Question: Working on this app and laying out my data via 'fragment_main.xml'.
I am currently trying to position my 'display_pollen_type' right after 'display_today_pollen' which is the percentage value you see. As you can tell, I have placed them in a cascading order, in this chronological display order 'display_today_pollen', 'display_pollen_type', and 'display_today_date'.
'''
<TextView
android:id="@+id/display_today_pollen"
android:layout_width="wrap_content"
android:layout_height="wrap_content"
android:layout_centerHorizontal="true"
android:layout_centerVertical="true"
android:textAppearance="?android:attr/textAppearanceLarge"
android:textSize="80sp"/>
<TextView
android:id="@+id/display_pollen_type"
android:layout_width="wrap_content"
android:layout_height="wrap_content"
android:layout_centerHorizontal="true"
android:text="@string/enter_area_code"
android:layout_below="@+id/display_today_pollen"
android:layout_marginBottom="-20dp"
android:textSize="15sp"/>
<TextView
android:id="@+id/display_today_date"
android:layout_width="wrap_content"
android:layout_height="wrap_content"
android:layout_centerHorizontal="true"
android:layout_centerVertical="true"
android:layout_alignBottom="@+id/display_pollen_type"/>
'''
I tried padding 'display_pollen_type' with a 'marginBottom', but I believe it conflicts with 'android:layout_centerVertical="true"'. Removing that did not solve the issue.

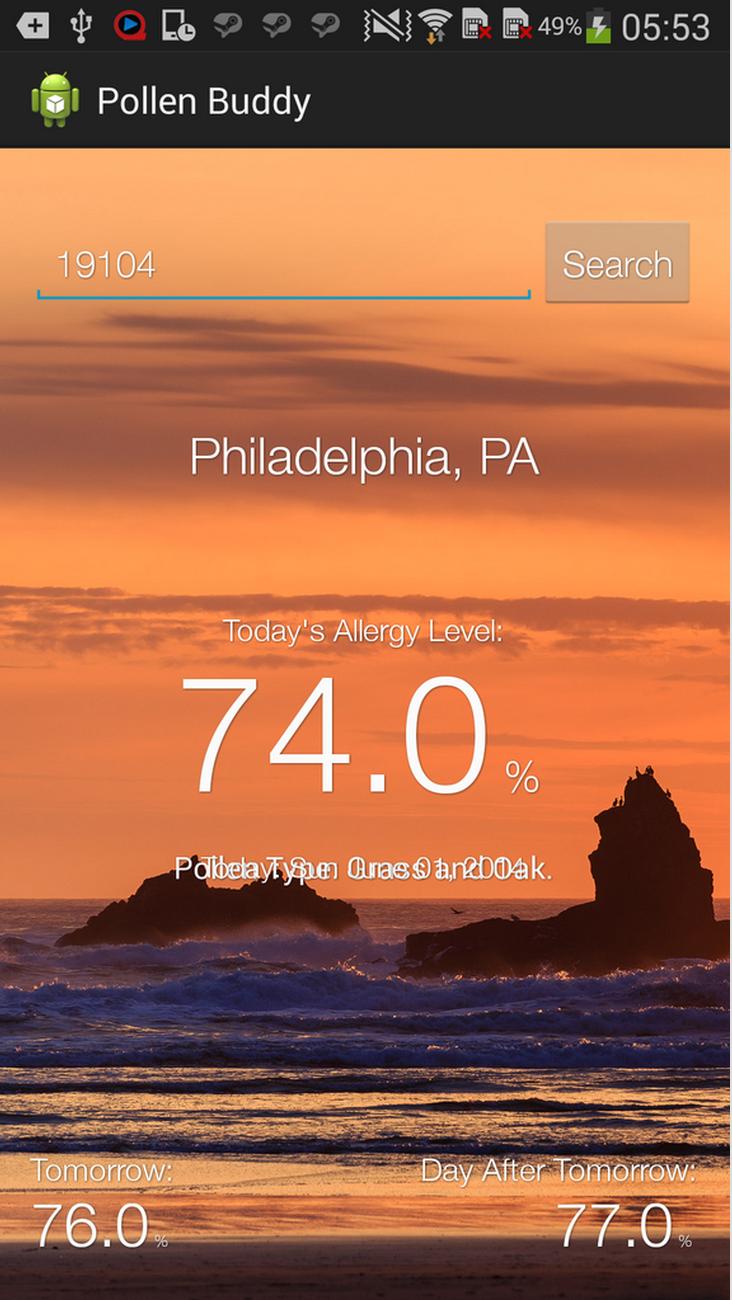
Answer: Align bottom just means the bottom of the two views will have the same y position. If you want one to be to the left of the other, use layout_toLeftOf as well. If you want one to be below the other, use layout_below instead of alignbottom.